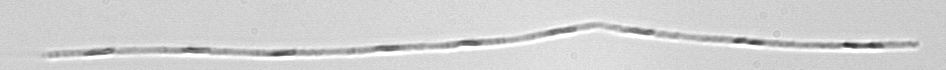
Label: Leptocylindrus